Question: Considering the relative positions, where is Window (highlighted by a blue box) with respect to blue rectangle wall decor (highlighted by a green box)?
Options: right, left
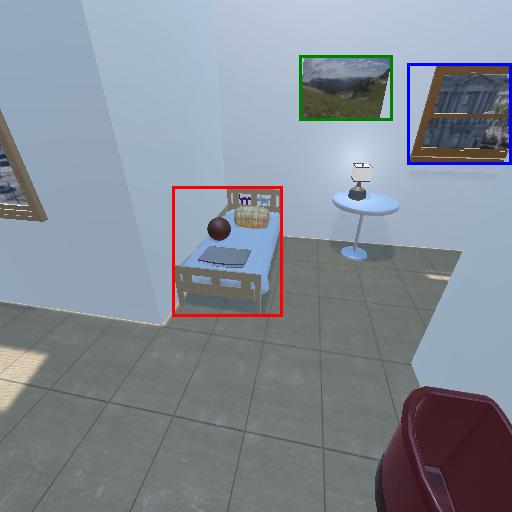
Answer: right